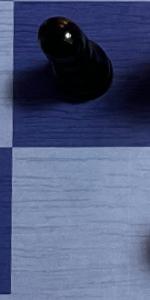
Label: Empty